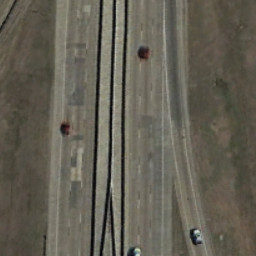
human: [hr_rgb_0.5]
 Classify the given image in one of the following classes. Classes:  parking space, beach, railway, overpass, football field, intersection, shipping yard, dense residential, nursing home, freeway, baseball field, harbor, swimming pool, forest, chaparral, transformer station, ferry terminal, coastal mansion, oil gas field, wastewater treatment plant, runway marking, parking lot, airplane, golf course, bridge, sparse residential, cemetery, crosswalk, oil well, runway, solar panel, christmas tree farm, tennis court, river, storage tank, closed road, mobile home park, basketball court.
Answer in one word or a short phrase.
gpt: freeway